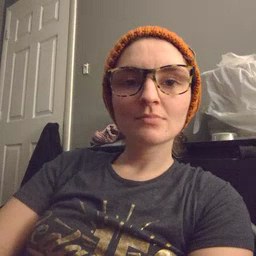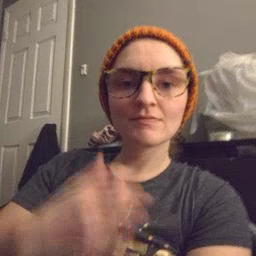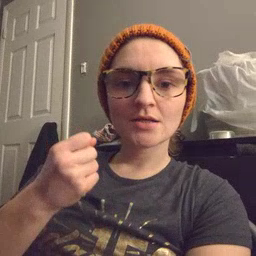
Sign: fast